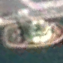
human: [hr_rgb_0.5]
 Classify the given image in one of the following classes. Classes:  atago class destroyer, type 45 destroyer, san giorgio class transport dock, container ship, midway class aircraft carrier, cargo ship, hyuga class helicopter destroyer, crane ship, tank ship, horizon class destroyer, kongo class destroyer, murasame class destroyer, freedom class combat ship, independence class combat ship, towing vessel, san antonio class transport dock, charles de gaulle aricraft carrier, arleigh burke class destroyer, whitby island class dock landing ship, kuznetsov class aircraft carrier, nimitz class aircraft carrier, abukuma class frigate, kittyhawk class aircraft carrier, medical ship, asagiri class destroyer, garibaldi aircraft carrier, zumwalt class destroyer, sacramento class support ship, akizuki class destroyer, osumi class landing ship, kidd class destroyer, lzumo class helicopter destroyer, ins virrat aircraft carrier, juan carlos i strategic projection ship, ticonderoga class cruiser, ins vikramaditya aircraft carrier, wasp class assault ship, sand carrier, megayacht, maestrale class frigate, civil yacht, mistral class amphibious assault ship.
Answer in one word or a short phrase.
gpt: Towing vessel